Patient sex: M
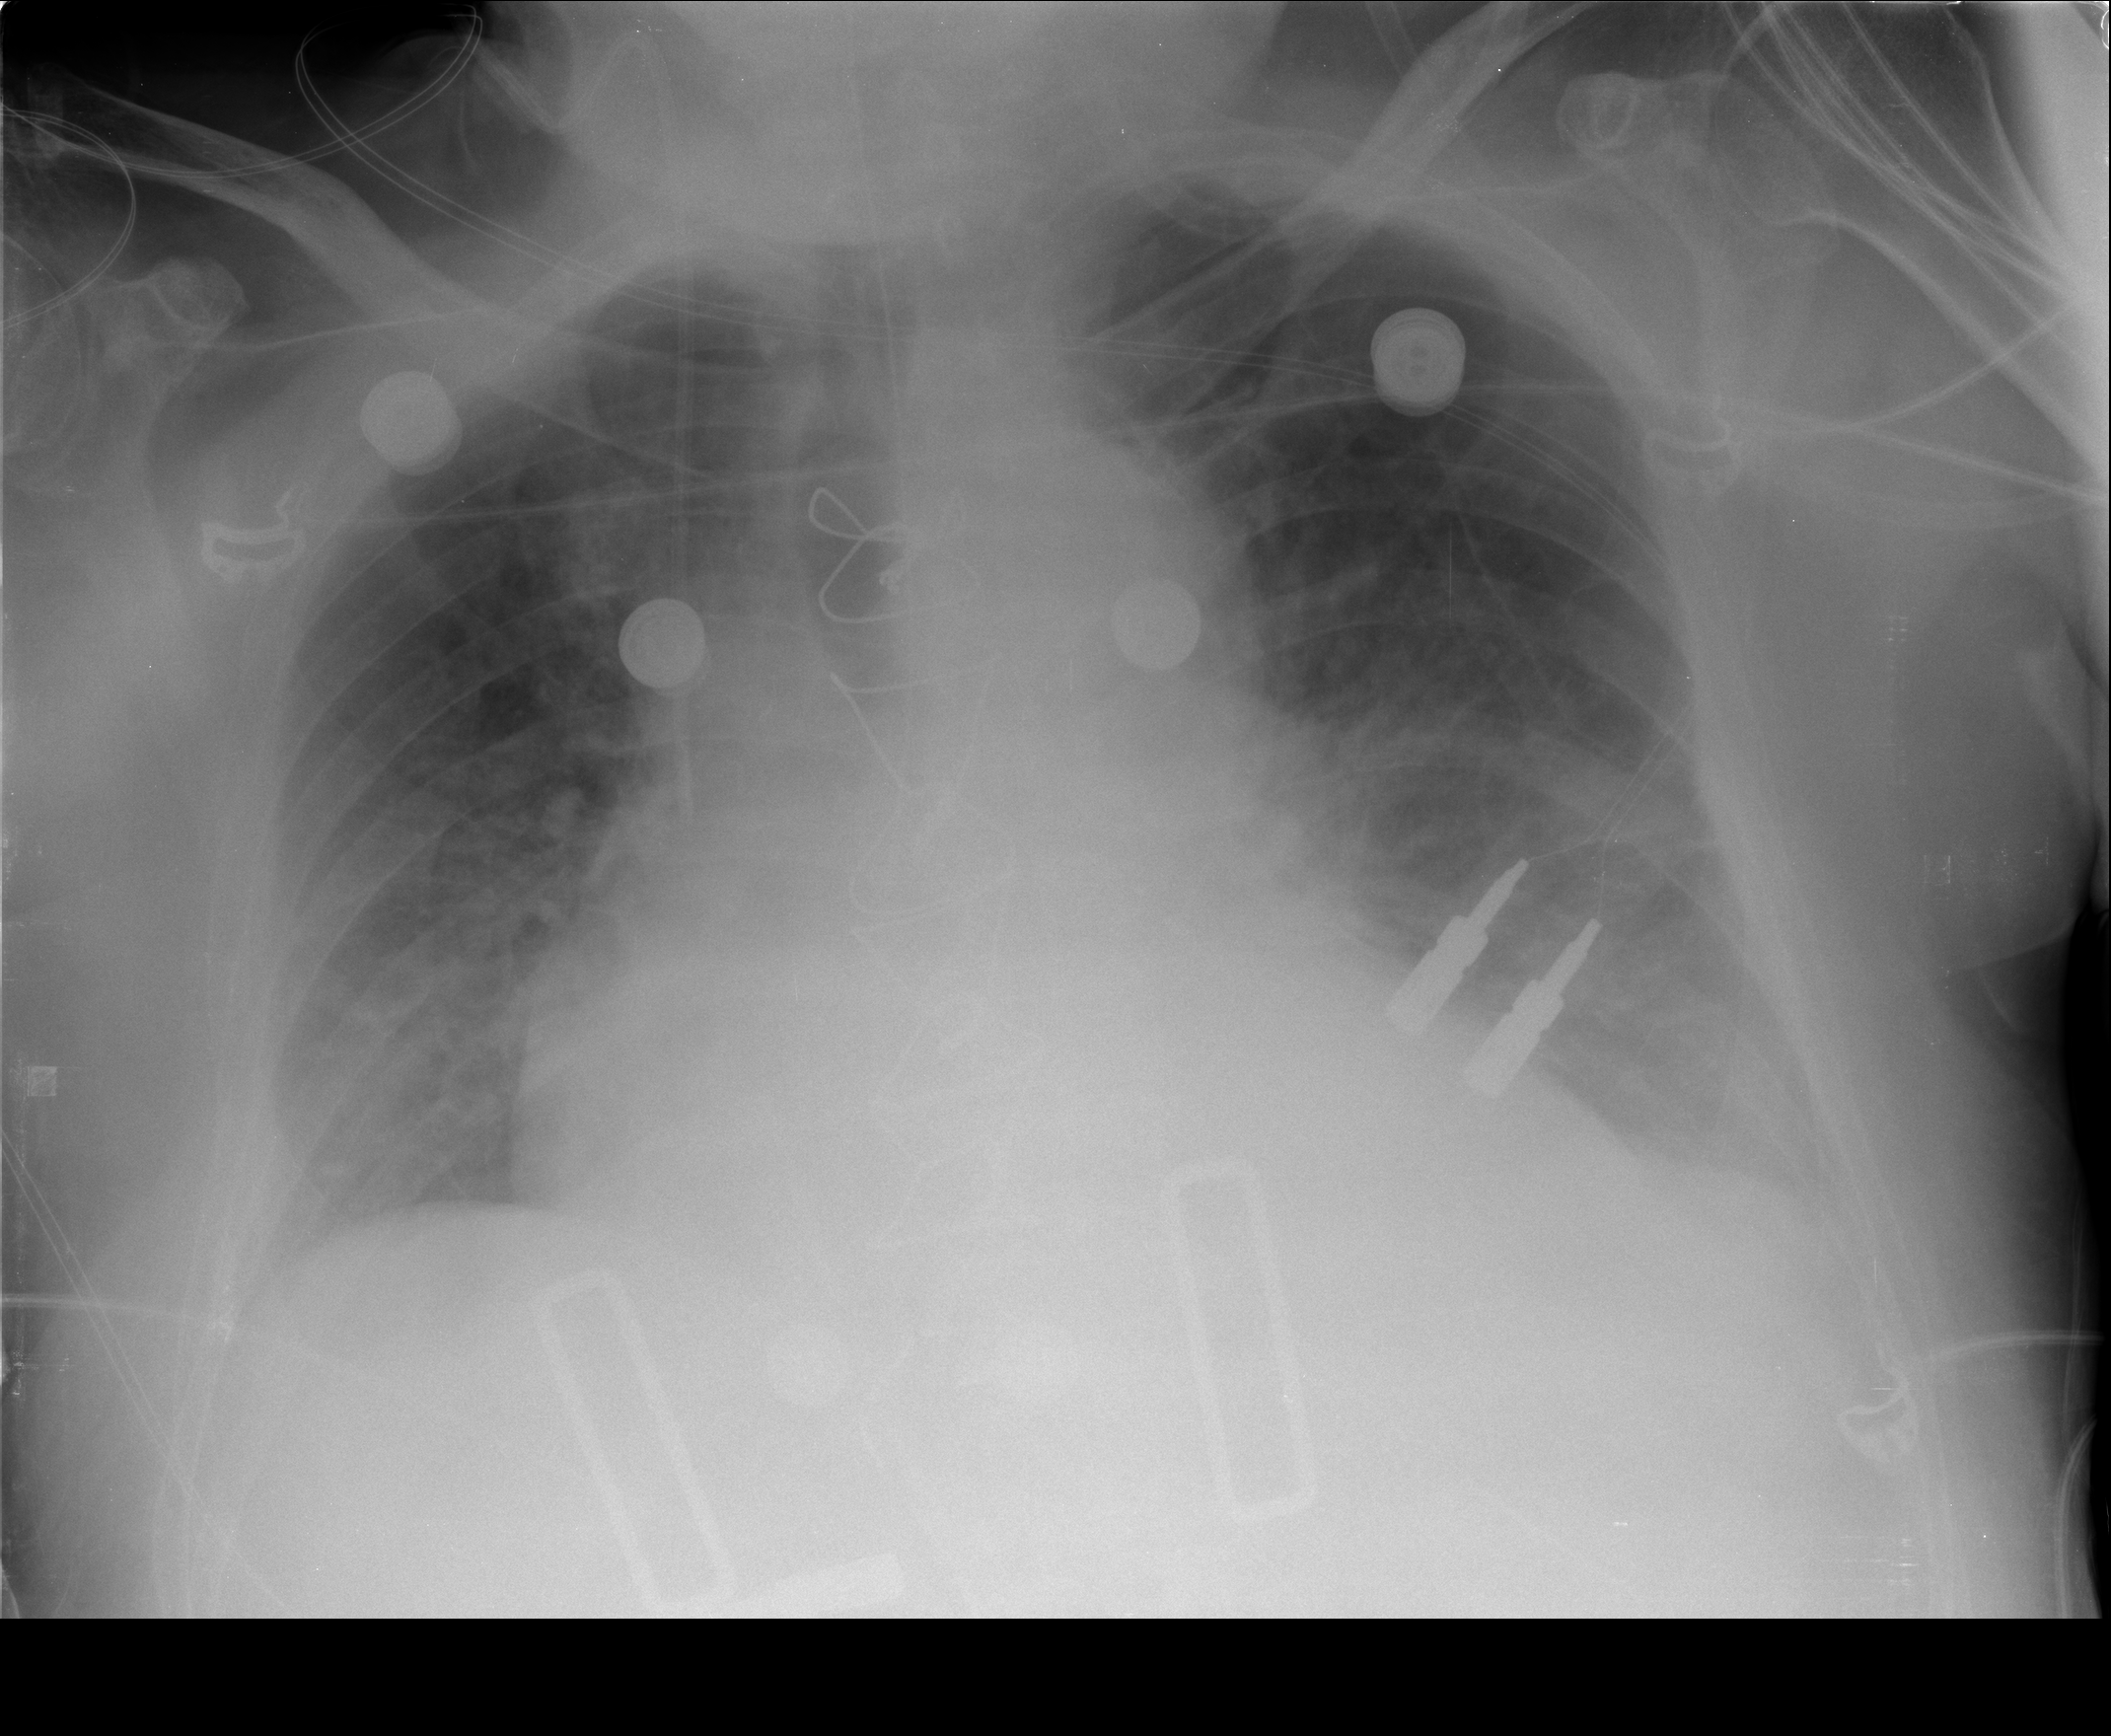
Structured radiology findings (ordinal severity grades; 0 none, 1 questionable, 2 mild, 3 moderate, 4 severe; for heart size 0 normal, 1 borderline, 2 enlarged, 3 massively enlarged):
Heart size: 2
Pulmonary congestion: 3
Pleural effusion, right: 2
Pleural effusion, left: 2
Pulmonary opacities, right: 0
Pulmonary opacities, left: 0
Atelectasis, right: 3
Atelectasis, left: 3